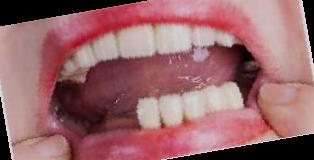
Condition: hypodontia